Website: home-depot
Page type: customer-info-address
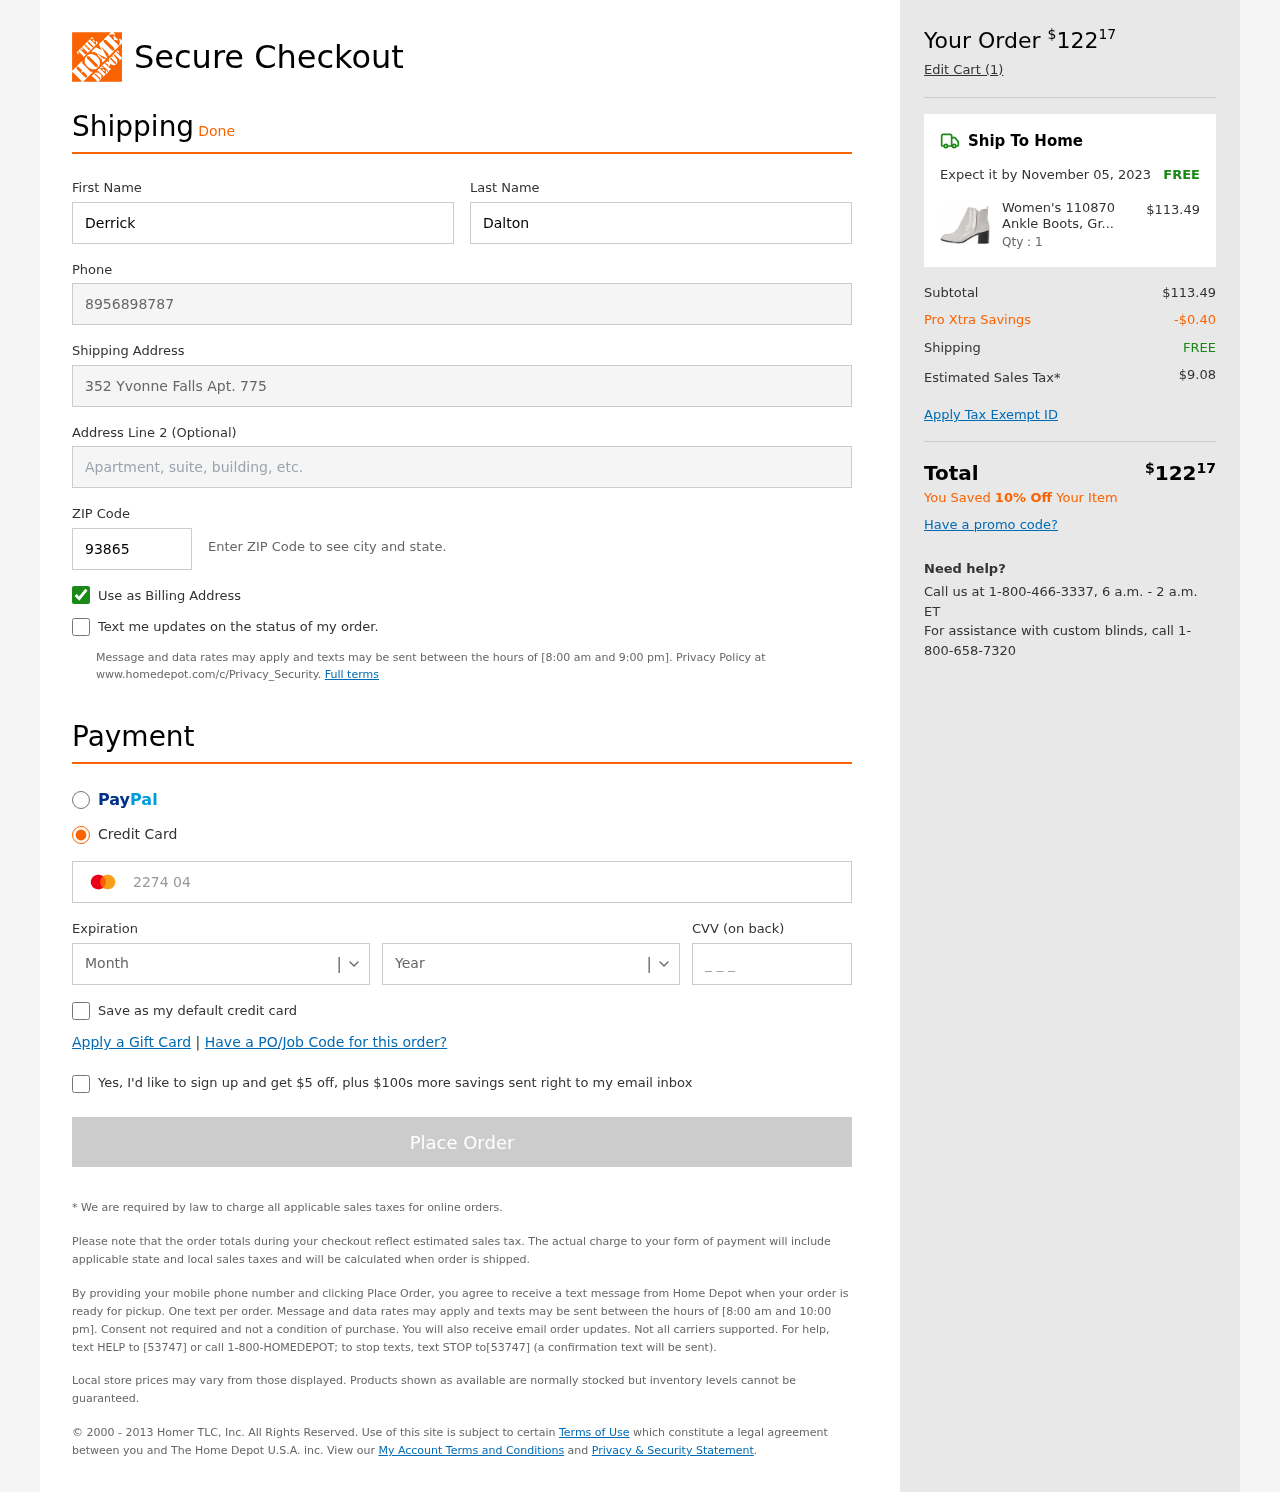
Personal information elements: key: PII_CARD_CVV
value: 231
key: PII_CARD_EXPIRY_MONTH
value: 04
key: PII_CARD_EXPIRY_YEAR
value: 26
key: PII_CARD_NUMBER
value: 2274 0408 3533 8147
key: PII_FIRSTNAME
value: Derrick
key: PII_LASTNAME
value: Dalton
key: PII_PHONE
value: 8956898787
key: PII_POSTCODE
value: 93865
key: PII_STREET
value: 352 Yvonne Falls Apt. 775
Product elements: key: PRODUCT1_NAME
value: Women's 110870 Ankle Boots, Grau Lt Grey, 8 US
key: PRODUCT1_PRICE
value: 113.49
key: PRODUCT1_QUANTITY
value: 1
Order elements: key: ORDER_TOTAL
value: $12217
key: ORDER_NUM_ITEMS
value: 1
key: ORDER_DELIVERY_DATE
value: November 05, 2023
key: ORDER_SHIPPING_COST
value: FREE
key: ORDER_SUBTOTAL
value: $113.49
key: ORDER_DISCOUNT
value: -$0.40
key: ORDER_SHIPPING_COST2
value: FREE
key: ORDER_TAX
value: $9.08
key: ORDER_TOTAL2
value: $12217
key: ORDER_SAVINGS_MESSAGE
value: You Saved 10% Off Your Item